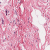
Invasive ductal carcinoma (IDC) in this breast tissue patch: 0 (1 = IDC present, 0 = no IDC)